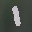
Label: 1